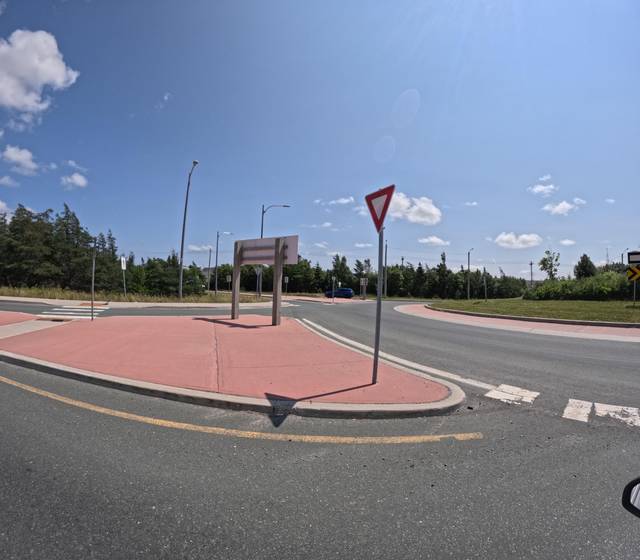
Region: Canada
Coordinates: 47.541, -52.766